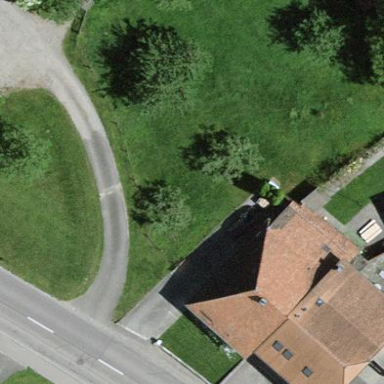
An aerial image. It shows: Residential building.